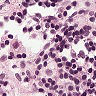
Metastatic tissue present: no